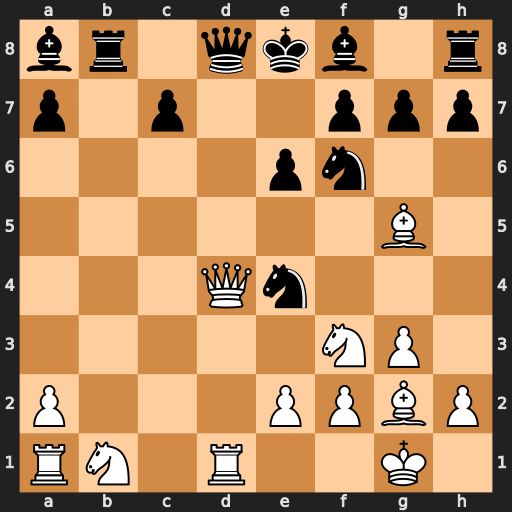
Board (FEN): br1qkb1r/p1p2ppp/4pn2/6B1/3Qn3/5NP1/P3PPBP/RN1R2K1
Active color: w
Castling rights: k
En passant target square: -
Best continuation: Qa4+ Qd7 Rxd7